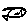
Label: fish